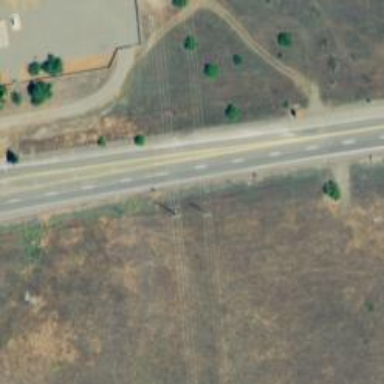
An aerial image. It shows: Asphalt road classified as trunk highway.